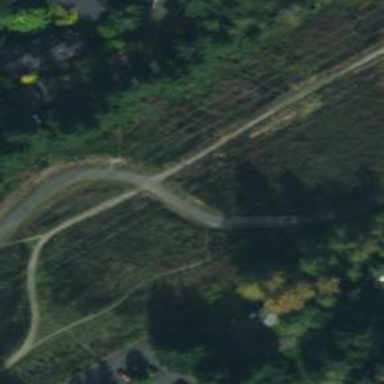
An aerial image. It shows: Asphalt cycleway.